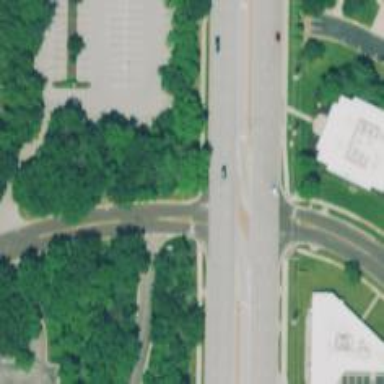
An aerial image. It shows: Dash road marking.